Field crop: maize
Growth stage: 2
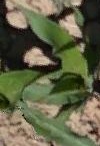
Species: maize